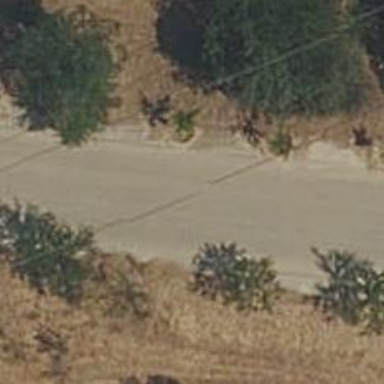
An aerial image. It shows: Unclassified road with asphalt surface.